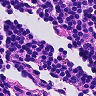
Metastatic tissue present: no